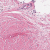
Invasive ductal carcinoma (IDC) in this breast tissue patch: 0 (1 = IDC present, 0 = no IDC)